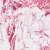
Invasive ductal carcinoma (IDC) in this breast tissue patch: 0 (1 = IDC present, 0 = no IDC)